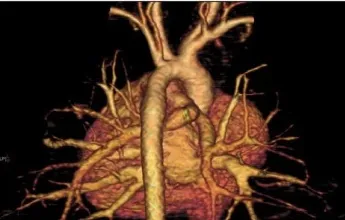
(A) 3D reconstruction of the great vessels based on a chest CT showing the diagnosis of pulmonary artery sling with aberrant origin of the left pulmonary artery (LPA) from the right pulmonary artery.
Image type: radiology (ct)